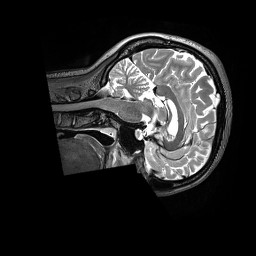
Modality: T2w
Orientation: sagittal
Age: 26
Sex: female
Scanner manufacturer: siemens
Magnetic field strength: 3 T
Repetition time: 3.2 s
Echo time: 0.562 s